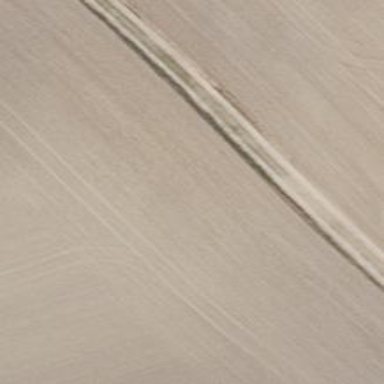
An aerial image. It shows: Sandy track road with grade4 tracktype.